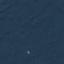
Land use / land cover class: Forest